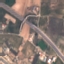
Land use / land cover: Highway